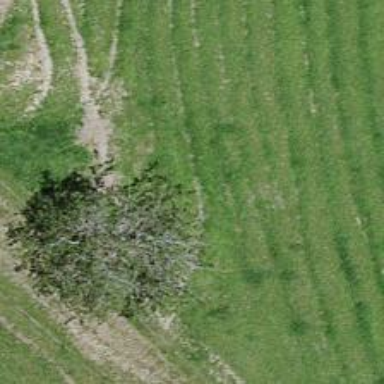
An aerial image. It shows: Deciduous broadleaved tree.